Field crop: tomato
Growth stage: 1
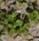
Species: portulaca